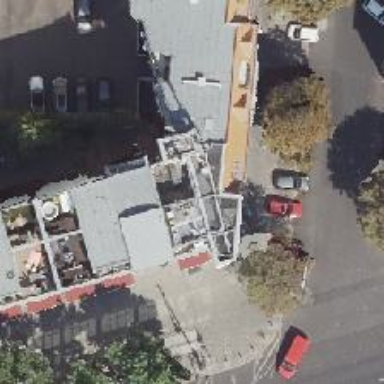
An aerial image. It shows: Cafe.